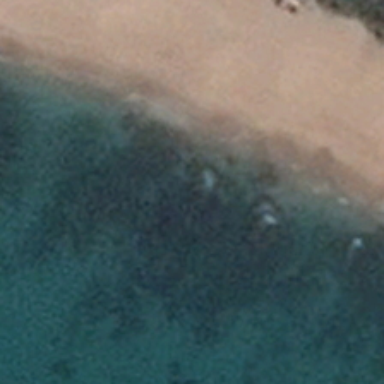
Yellow beach is near a piece of green ocean .